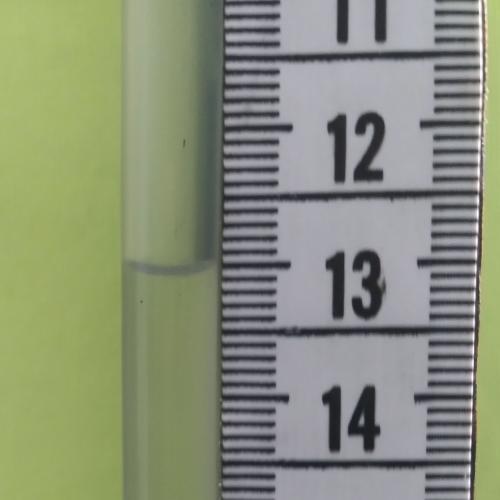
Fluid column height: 13.0 cm